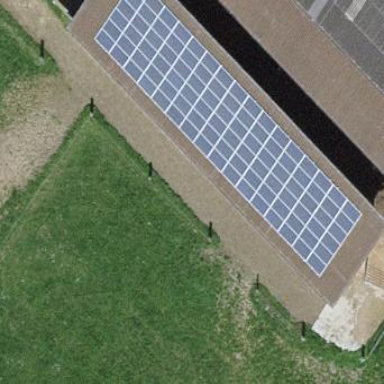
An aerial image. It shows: Solar power generator with photovoltaic panels.